Question: This is a snapshot from an app called "Noom Weight Loss Coach":

I was stunned by this in this app. It can have some buttons (six in this snapshot but they can be more or less) and they can be rotated and have different colors.
I have a couple of questions:
- -
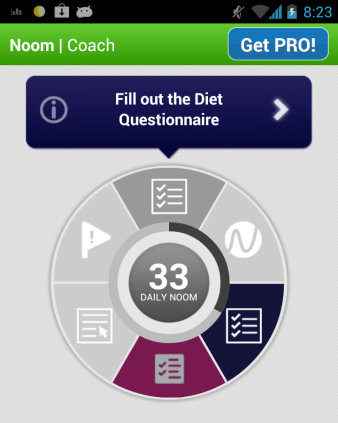
Answer: I would recomend to use custom buttons. Derive your class from View, redefine onDraw() for drawing buttons state changes and listen for onTouch events.